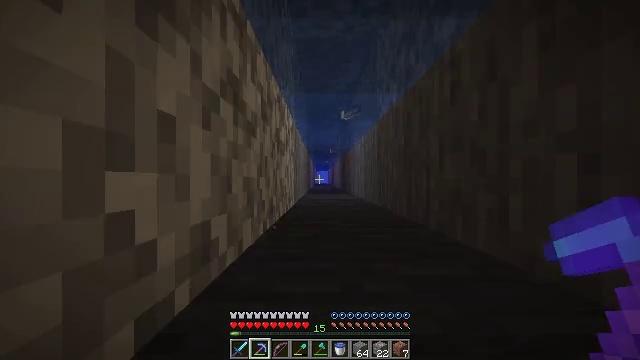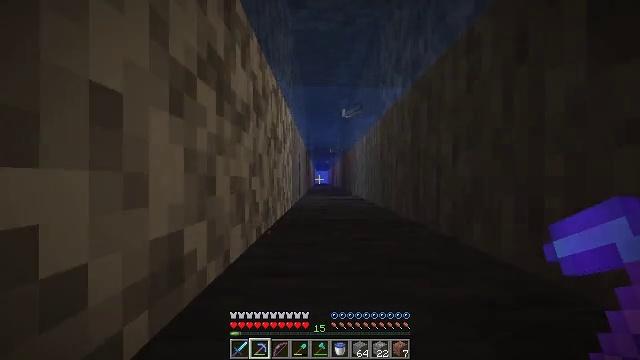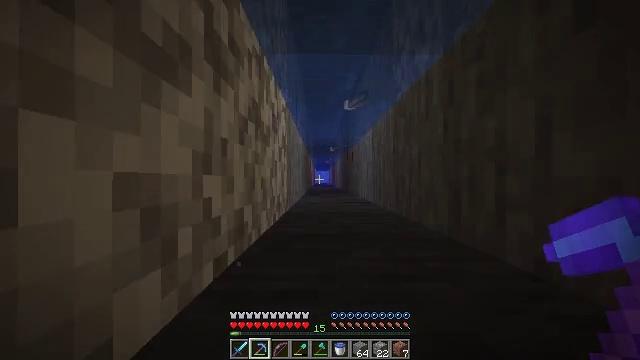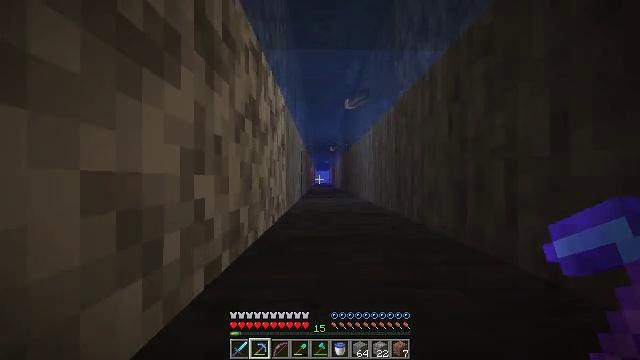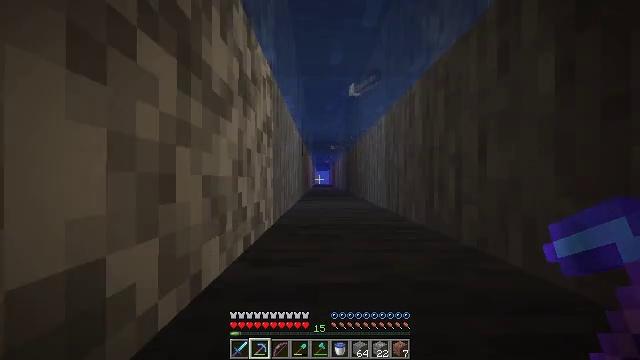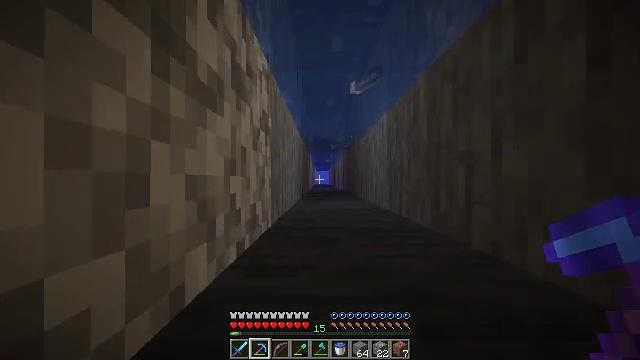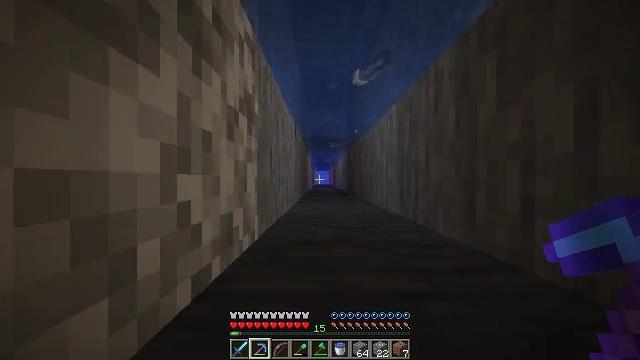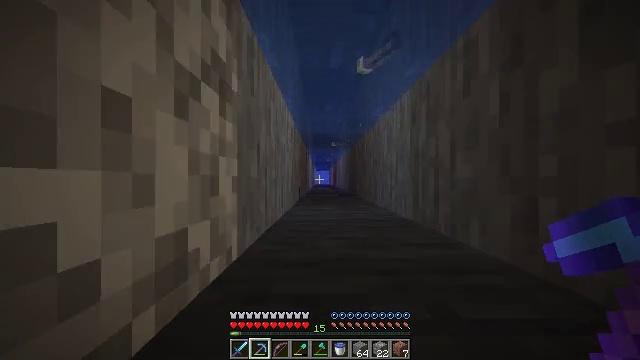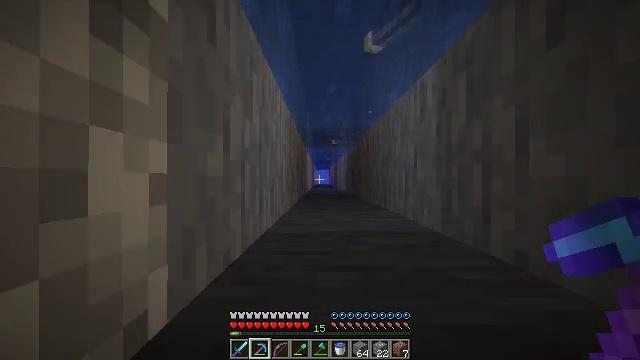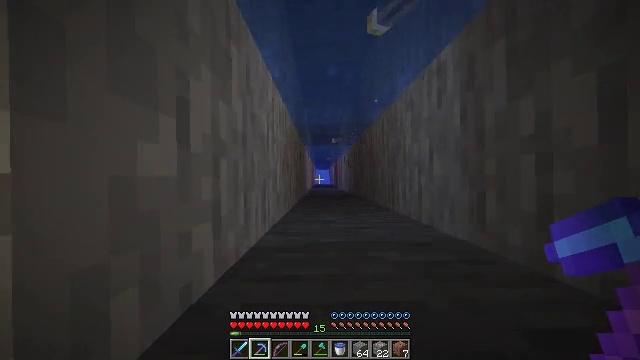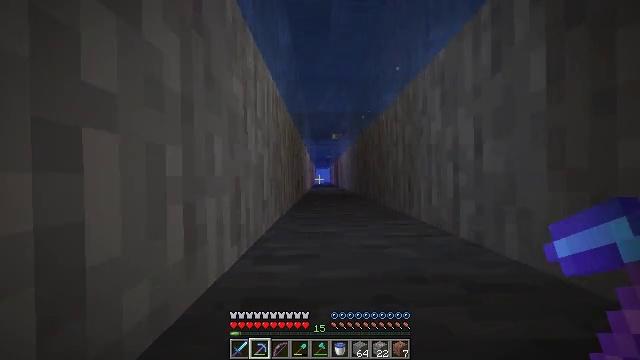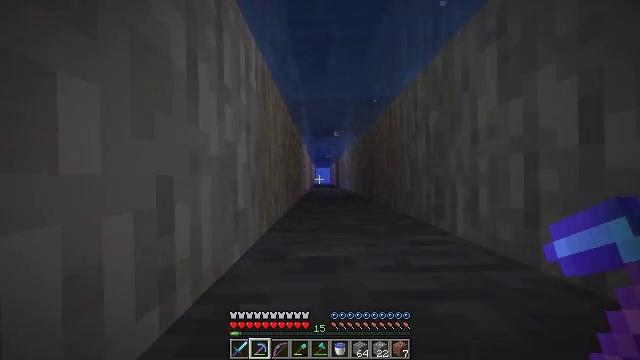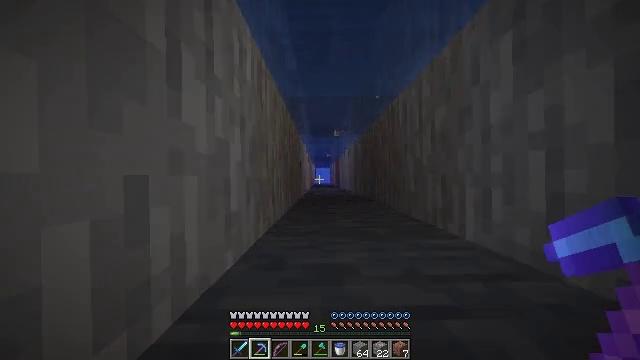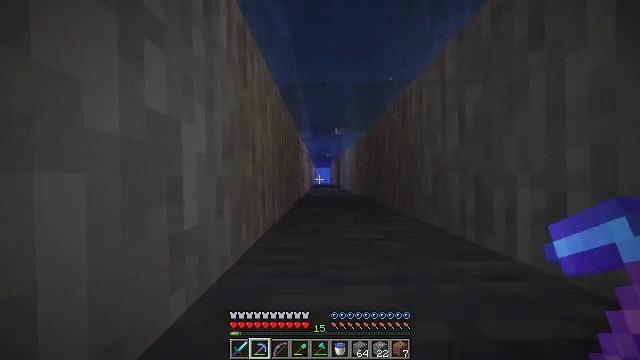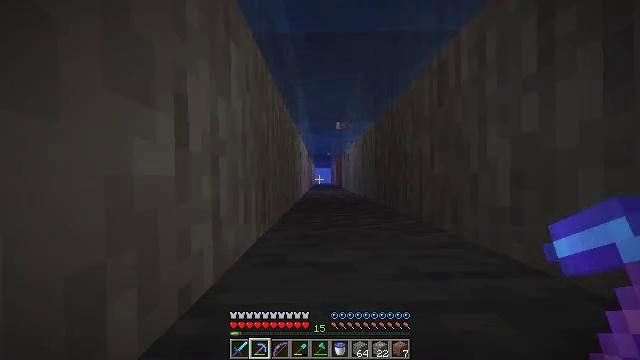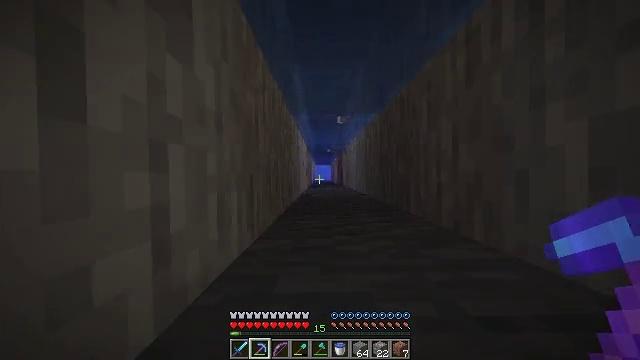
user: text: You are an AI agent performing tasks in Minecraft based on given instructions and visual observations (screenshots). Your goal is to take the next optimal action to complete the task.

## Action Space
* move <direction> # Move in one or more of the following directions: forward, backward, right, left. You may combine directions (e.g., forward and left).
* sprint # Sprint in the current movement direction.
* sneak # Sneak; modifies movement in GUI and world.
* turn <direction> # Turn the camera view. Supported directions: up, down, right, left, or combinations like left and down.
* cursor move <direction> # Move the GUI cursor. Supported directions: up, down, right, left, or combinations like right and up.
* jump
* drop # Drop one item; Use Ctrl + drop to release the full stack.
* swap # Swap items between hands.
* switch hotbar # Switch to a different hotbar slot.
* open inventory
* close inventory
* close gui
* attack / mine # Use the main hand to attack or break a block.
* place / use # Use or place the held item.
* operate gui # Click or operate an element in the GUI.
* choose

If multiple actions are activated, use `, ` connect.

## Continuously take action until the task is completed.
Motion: motion action
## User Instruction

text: Break the melon to get slices.
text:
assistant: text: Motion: move forward, sprint, jump
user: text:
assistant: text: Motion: move forward, sprint, jump
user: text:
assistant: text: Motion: move forward, sprint, jump
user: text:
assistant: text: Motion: move forward, sprint, jump
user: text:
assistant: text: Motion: move forward, sprint, jump
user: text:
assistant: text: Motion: move forward, sprint, jump
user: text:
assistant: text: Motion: move forward, sprint, jump
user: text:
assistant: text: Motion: move forward, sprint, jump
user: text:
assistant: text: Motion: move forward, sprint, turn left and up, jump
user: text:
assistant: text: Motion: move forward, sprint, jump
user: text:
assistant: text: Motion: move forward, sprint, jump
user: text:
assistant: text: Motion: move forward, sprint, jump
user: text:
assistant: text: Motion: move forward, sprint, jump
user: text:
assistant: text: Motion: move forward, sprint, jump
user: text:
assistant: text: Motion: move forward, sprint, jump
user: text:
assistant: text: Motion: move forward, sprint, turn left and down, jump
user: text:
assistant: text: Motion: move forward, sprint, turn left and down, jump
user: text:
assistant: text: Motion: move forward, sprint, turn left and up, jump
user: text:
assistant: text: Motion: move forward, sprint, turn left and up, jump
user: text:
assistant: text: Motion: move forward, sprint, turn left, jump
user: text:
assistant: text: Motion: move forward, sprint, turn left, jump
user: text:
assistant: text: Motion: move forward, sprint, turn left, jump
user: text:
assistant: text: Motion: move forward, sprint, turn left, jump
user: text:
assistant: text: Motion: move forward, sprint, jump
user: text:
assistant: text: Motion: move forward, sprint, jump
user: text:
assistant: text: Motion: move forward, sprint, jump
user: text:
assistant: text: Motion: move forward, sprint, jump
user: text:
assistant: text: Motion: move forward, sprint, jump
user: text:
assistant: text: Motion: move forward, sprint, jump
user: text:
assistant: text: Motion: move forward, sprint, jump